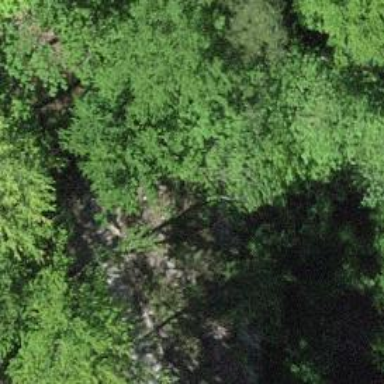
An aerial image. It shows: Natural cliff.